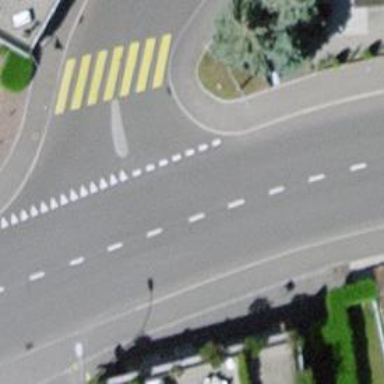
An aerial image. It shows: Road with "give way" sign.